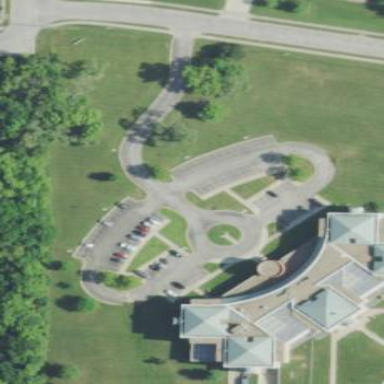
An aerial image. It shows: Government building.